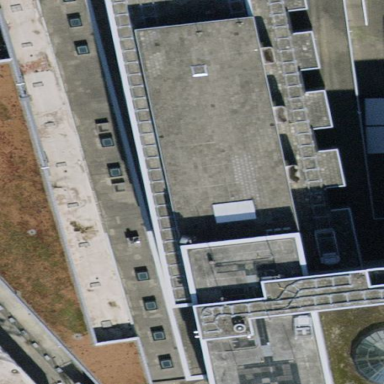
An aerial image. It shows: Part of the building is designated for commercial use.